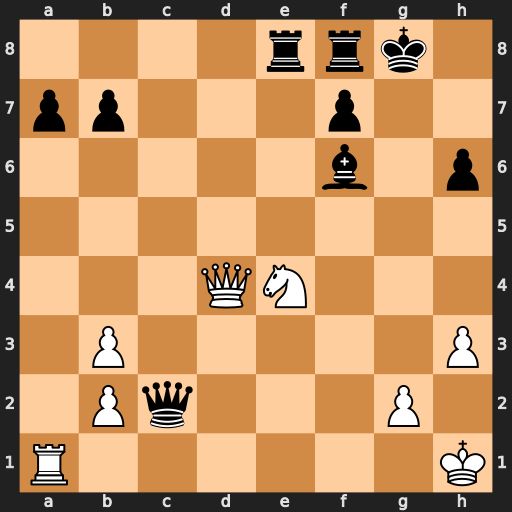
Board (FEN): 4rrk1/pp3p2/5b1p/8/3QN3/1P5P/1Pq3P1/R6K
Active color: w
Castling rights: -
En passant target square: -
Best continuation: Nxf6+ Kh8 Nxe8+